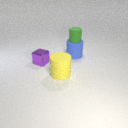
small purple metal cube to the left of large yellow rubber cylinder